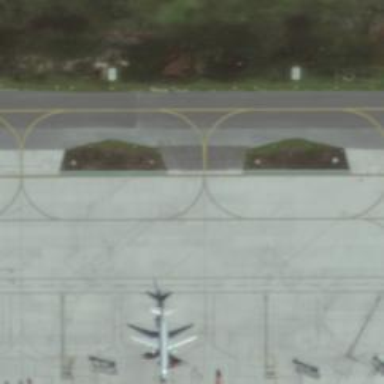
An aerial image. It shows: View of taxiway at the airport.